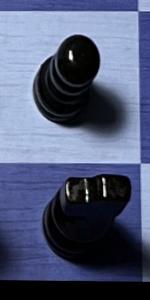
Label: Knight_Black